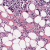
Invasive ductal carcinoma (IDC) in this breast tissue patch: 1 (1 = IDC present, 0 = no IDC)